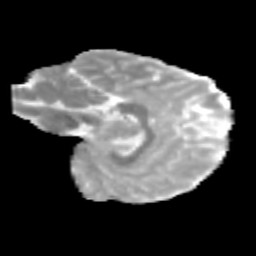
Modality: MD
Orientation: sagittal
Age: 9
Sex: male
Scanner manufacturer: siemens
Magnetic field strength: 3 T
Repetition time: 3.8 s
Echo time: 0.07 s